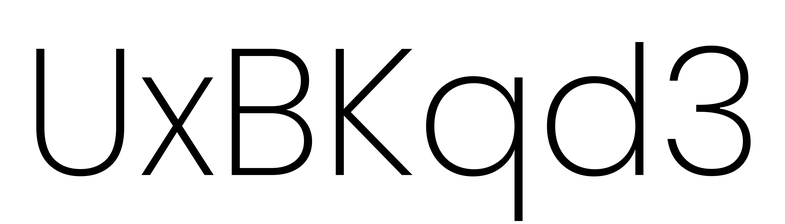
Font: Poppins-ExtraLight